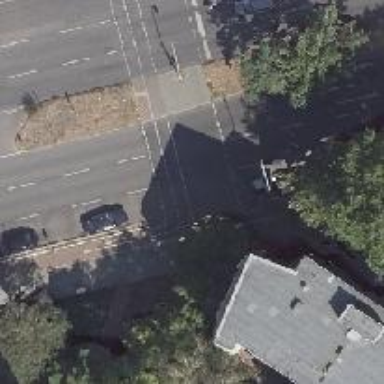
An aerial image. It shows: Footway with traffic signals at crossing.